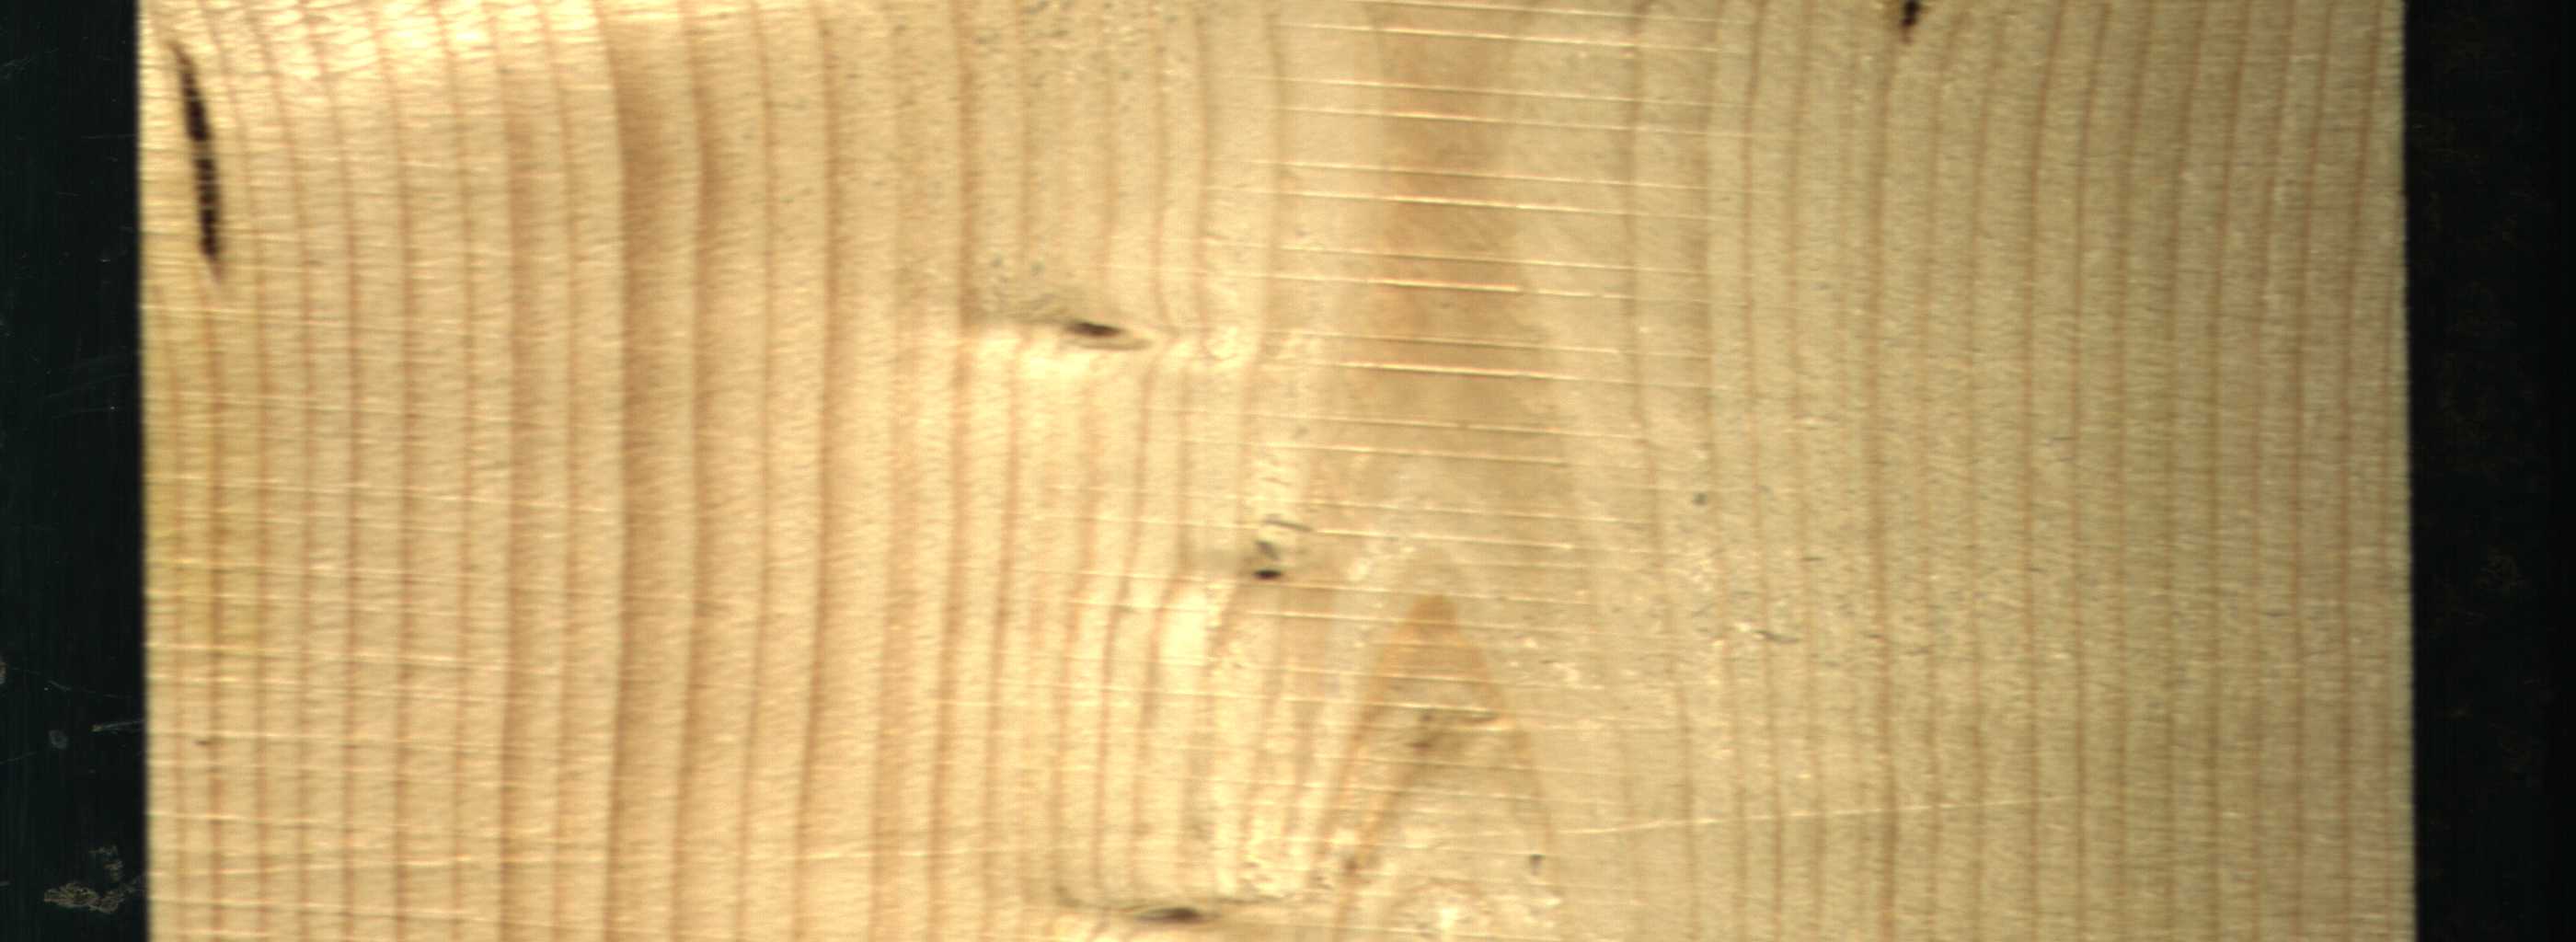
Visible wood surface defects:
resin
resin
Live_Knot
Live_Knot